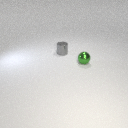
small gray metal cylinder to the left of small green metal sphere